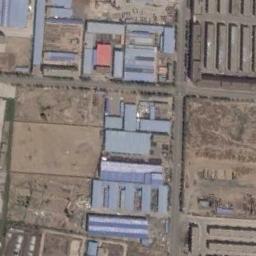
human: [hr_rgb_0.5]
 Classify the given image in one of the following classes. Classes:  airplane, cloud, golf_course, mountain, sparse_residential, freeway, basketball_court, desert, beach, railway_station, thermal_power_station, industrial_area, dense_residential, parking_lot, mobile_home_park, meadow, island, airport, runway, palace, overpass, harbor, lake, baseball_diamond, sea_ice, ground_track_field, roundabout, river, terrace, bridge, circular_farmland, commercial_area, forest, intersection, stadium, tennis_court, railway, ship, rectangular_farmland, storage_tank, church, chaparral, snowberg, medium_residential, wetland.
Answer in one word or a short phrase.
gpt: industrial_area